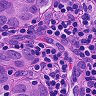
Metastatic tissue present: yes